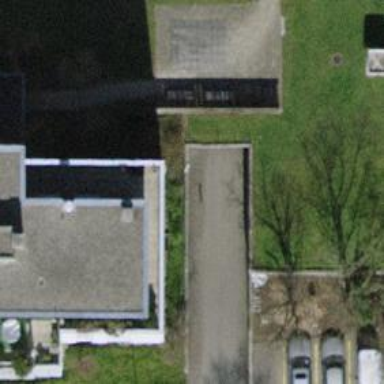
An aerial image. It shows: Parking entrance.